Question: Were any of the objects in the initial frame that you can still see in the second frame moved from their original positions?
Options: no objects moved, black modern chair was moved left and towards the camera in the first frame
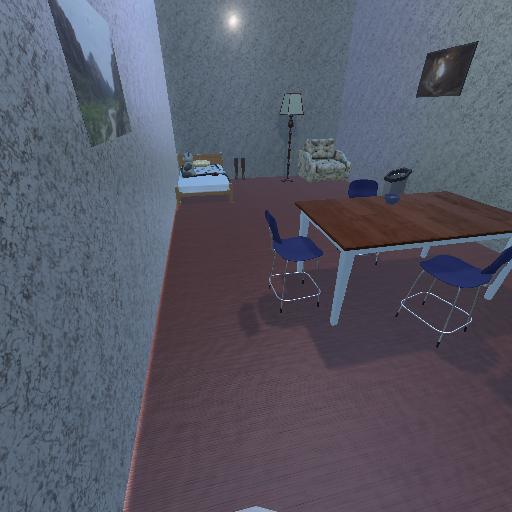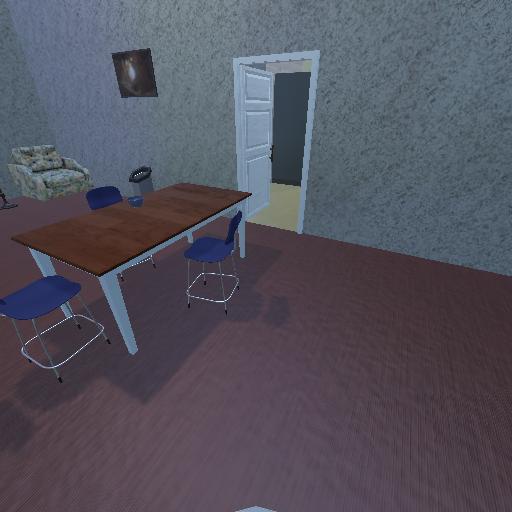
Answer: no objects moved